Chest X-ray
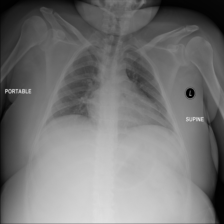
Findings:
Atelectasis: negative
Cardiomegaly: negative
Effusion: negative
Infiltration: negative
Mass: negative
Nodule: negative
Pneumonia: negative
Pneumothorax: negative
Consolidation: negative
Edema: negative
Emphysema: negative
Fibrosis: negative
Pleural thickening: negative
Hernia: negative